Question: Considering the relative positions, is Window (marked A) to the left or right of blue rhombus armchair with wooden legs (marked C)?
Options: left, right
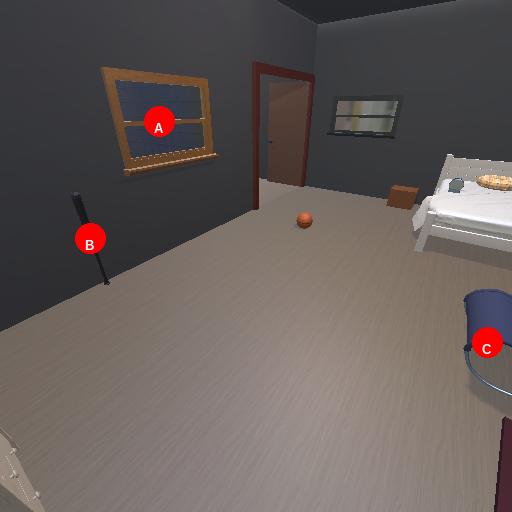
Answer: left